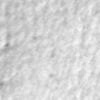
Label: no_change